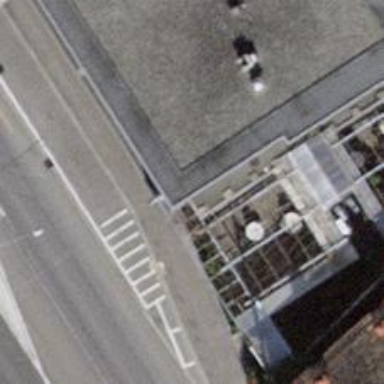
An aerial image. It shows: Restaurant.